Question: I want to write a simple text editor in java.
I have organized my layout and came to a conclusion that I basically need 3 JPanels, one on top of the other. The 1st and the 2nd one will be very short in height because they will be menubar and a JPanel containg 2 JLabels respectively.
The middle one need to be the one with the most height, because all the text will be contained in it.
I think I need to use a GridBagLayout but that does not work, I need them to occupy the big one 10x more than the small ones. And all of them will utilize as much width as provided by the JFrame.
So far the code snippet is -
'''
GridBagConstraints gbc = new GridBagConstraints
gbc.fill = GridBagConstraints.HORIZONTAL;
gbc.gridx = 0;
gbc.gridy = 0;
mainFrame.add(upperGrid, gbc);
gbc.gridx = 0;
gbc.gridy = 1;
gbc.gridheight = 10;
mainFrame.add(upperGrid, gbc);
gbc.gridx = 0;
gbc.gridy = 11;
mainFrame.add(upperGrid, GBC);
'''
What I get as a result is this -

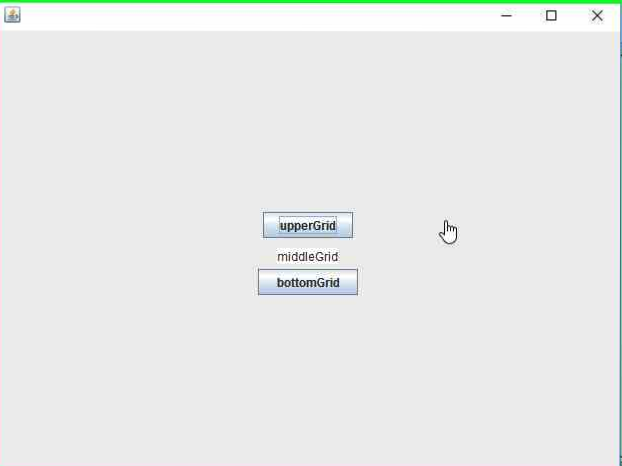
Answer: I suggest you drop the idea of the GridLayout. I'd do the following instead:
1. Use JMenuBar for your menu bar (https://docs.oracle.com/javase/tutorial/uiswing/components/menu.html)
2. Use a BorderLayout: JFrame frame = new JFrame();
JPanel topPanel = new JPanel();
topPanel.setLayout(new FlowLayout());
topPanel.add(new JLabel("Label 1"));
topPanel.add(new JLabel("Label 2"));
frame.add(topPanel, BorderLayout.NORTH);
JPanel bigPanel = new JPanel();
frame.add(bigPanel, BorderLayout.CENTER);
You can use a GridLayout when you need to arrange a dialog with a lot of text fields for example. But for this "rougher" stuff, a BorderLayout is better, also because its probably faster. (Probably, I don't know for sure)
: If you absolutely have to use a GridBagLayout, then you could do the following:
'''
JPanel panel = new JPanel();
GridBagLayout layout = new GridBagLayout();
layout.columnWidths = new int[] { 0, 0 };
layout.rowHeights = new int[] { 0, 0, 0, 0 };
layout.columnWeights = new double[] { 1.0, Double.MIN_VALUE };
layout.rowWeights = new double[] { 0.0, 0.0, 1.0, Double.MIN_VALUE };
panel.setLayout(layout);
JPanel menuBar = new JPanel();
GridBagConstraints contraints = new GridBagConstraints();
contraints.fill = GridBagConstraints.BOTH;
contraints.gridx = 0;
contraints.gridy = 0;
panel.add(menuBar, contraints);
JPanel panelForLabels = new JPanel();
contraints = new GridBagConstraints();
contraints.fill = GridBagConstraints.BOTH;
contraints.gridx = 0;
contraints.gridy = 1;
panel.add(panelForLabels, contraints);
JPanel bigPanel = new JPanel();
contraints = new GridBagConstraints();
contraints.fill = GridBagConstraints.BOTH;
contraints.gridx = 0;
contraints.gridy = 2;
panel.add(bigPanel, contraints);
'''